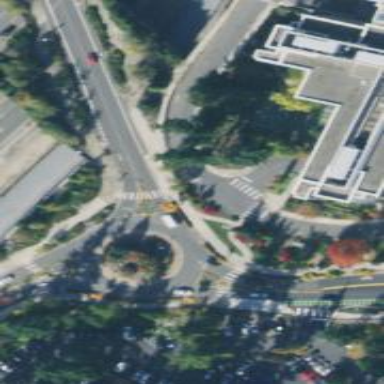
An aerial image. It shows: Tertiary road with asphalt surface leading to roundabout junction.